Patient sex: F
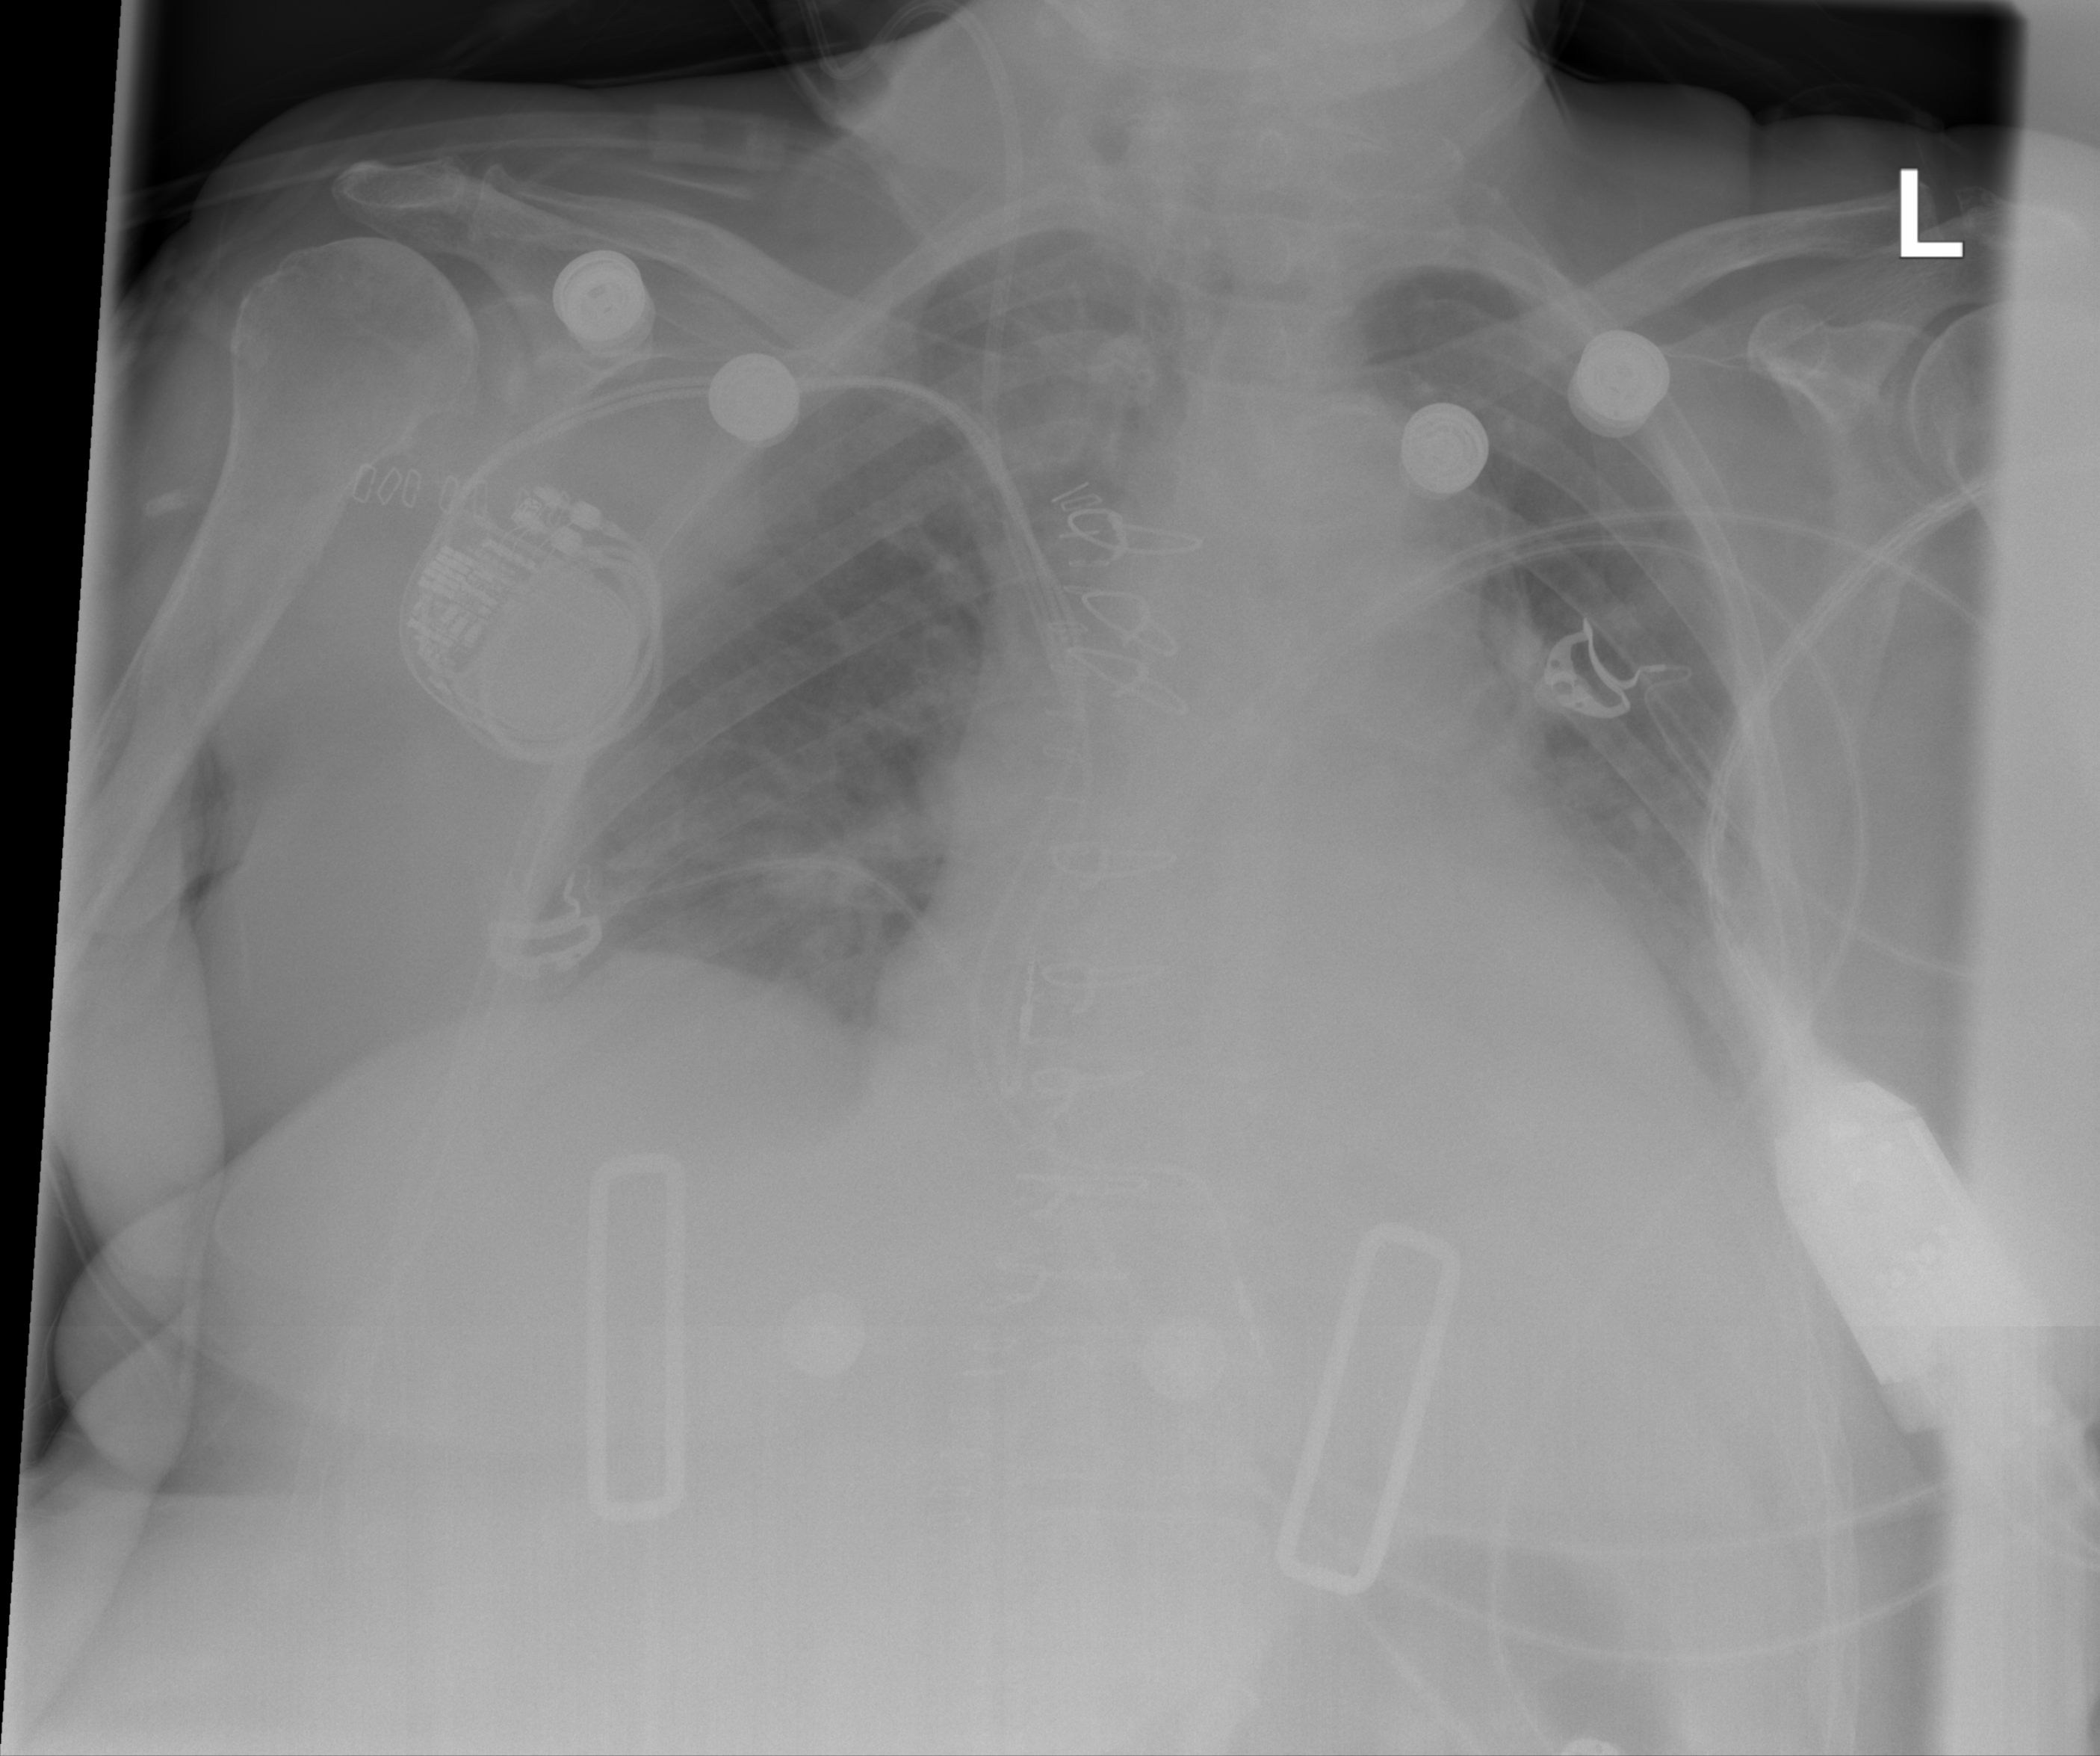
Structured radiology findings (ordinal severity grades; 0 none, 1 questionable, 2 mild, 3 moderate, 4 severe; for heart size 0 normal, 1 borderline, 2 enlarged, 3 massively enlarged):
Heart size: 2
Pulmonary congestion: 2
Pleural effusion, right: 0
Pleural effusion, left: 2
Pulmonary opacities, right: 0
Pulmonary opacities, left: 0
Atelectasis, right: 0
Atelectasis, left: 2